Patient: sex M, age 50
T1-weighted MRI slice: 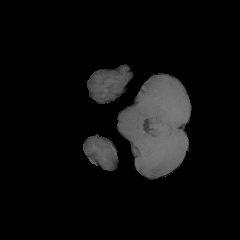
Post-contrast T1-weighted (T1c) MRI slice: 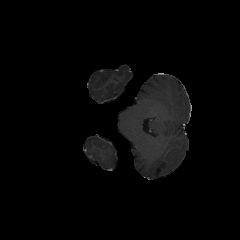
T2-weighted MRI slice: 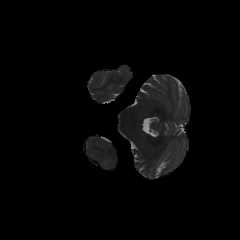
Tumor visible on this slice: no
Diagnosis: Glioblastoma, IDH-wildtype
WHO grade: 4